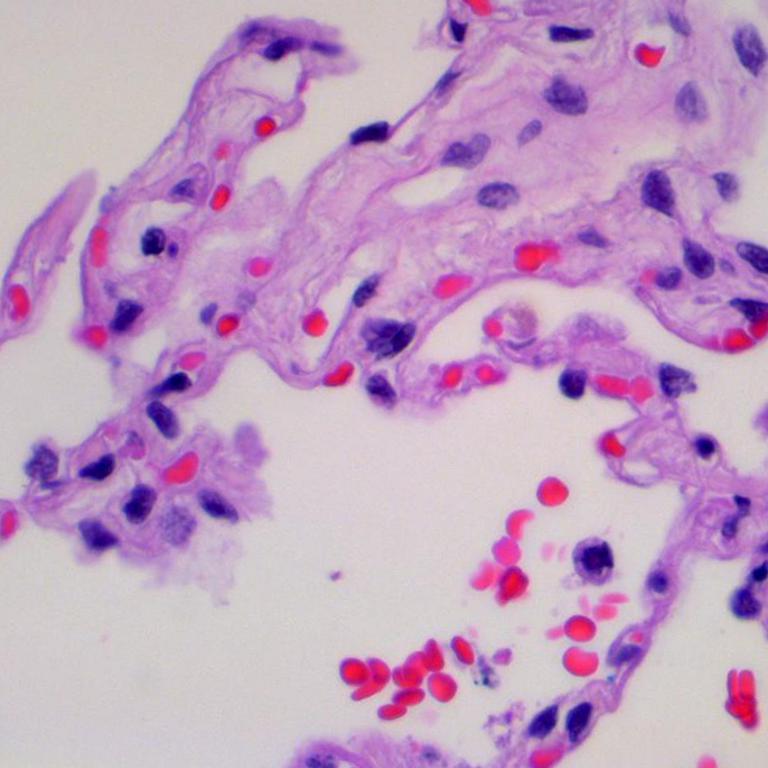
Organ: lung
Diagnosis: benign